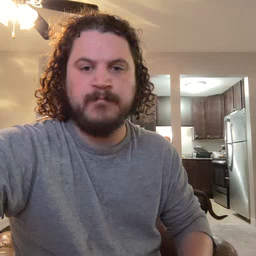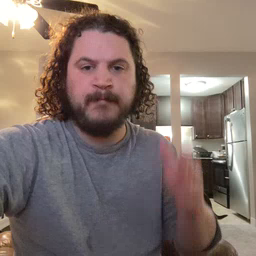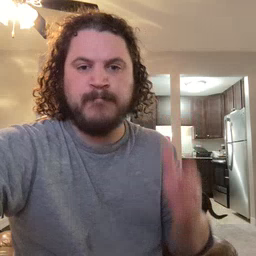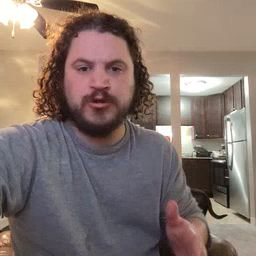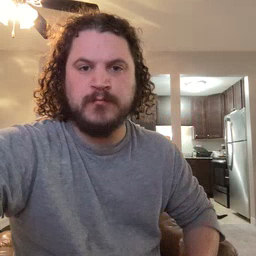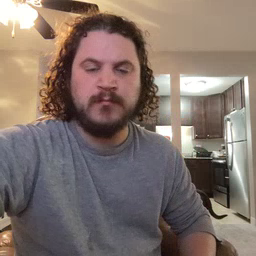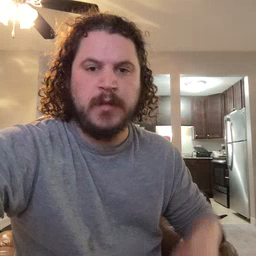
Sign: person